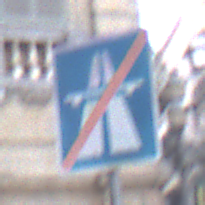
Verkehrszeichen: EndeAutbahn
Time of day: SunriseSunset
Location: Outdoor (Urban)
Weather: PartlyCloudy
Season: NotSpecified
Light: Natural